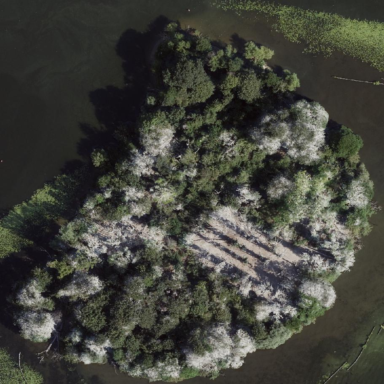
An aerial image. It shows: Islet covered with woodland.